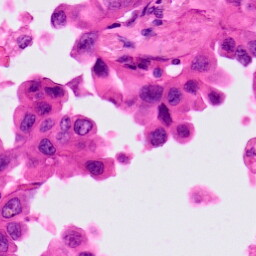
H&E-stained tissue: Lung